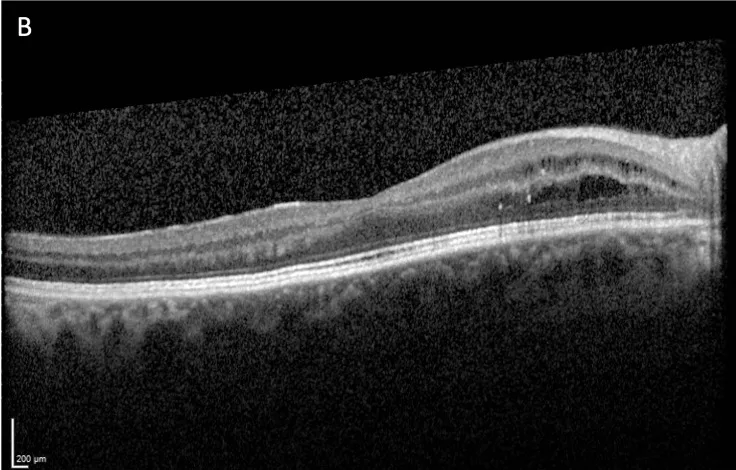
Three months after rituximab discontinuation.
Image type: ophthalmic_imaging (oct)